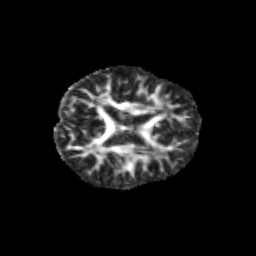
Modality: FA
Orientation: axial
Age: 10
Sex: female
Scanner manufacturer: siemens
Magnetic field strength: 3 T
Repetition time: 3.8 s
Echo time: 0.07 s